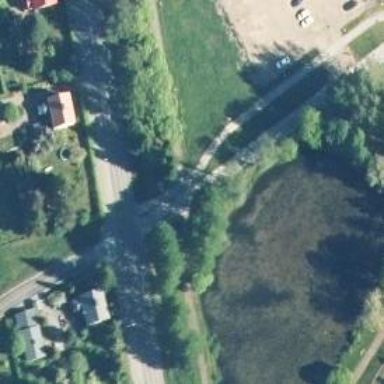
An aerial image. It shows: Cycleway.